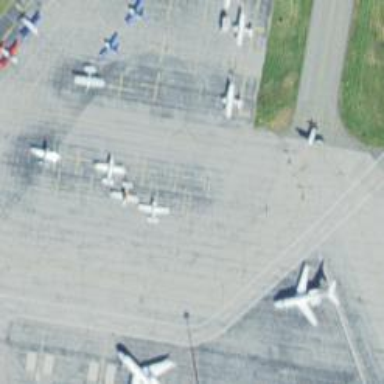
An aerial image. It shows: View of taxiway at the airport.